Question: I am running Windows 8 x64 and have Visual Studio 2012 with the latest update and Visual Studio 2013 preview (latest update) installed. I also have the Windows Phone SDK for Windows Phone 8 development on Visual Studio 2012.
I have read somewhere online that there is no SDK required for Windows Phone 8 on Visual Studio 2013. But Where is the 'new phone project' option?

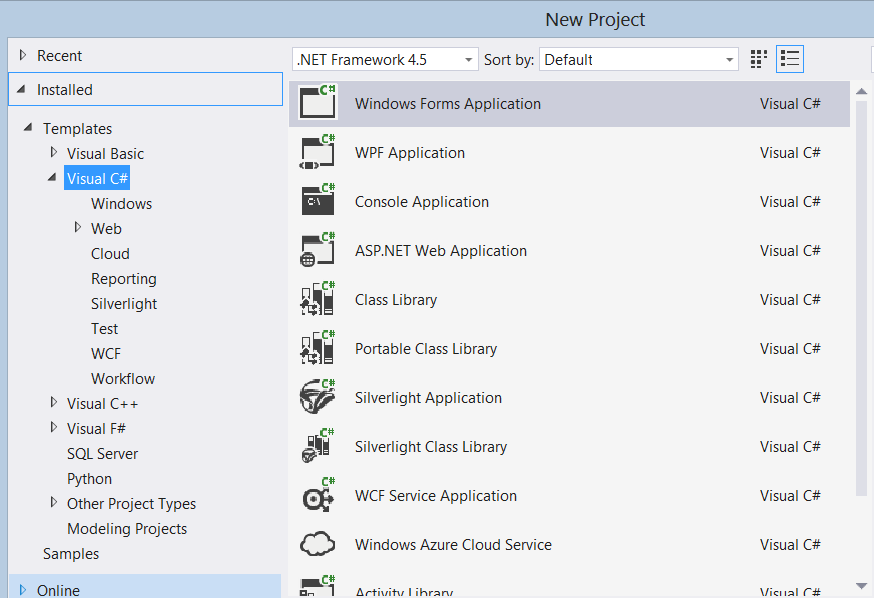
Answer: Found it,
had to modify my vs2013 installation... (stupid me)
Is it an idea to leave this online for the community? (if I forget it again, and cannot find a source online lol!)